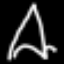
Label: The Eiffel Tower